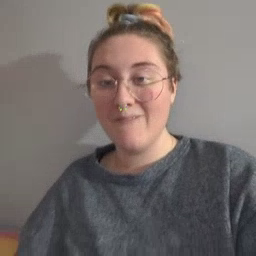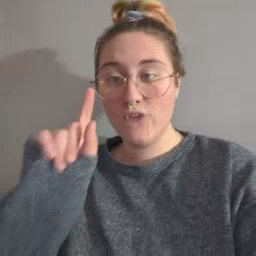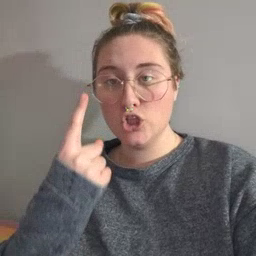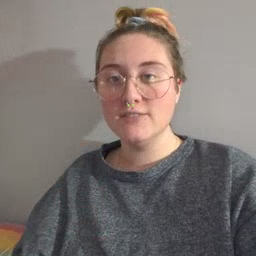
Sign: first